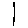
Label: line